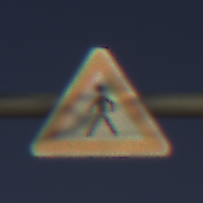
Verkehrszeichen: FussgaengerRechts
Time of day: SunriseSunset
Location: Outdoor (Nature)
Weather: Clear
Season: NotSpecified
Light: Natural